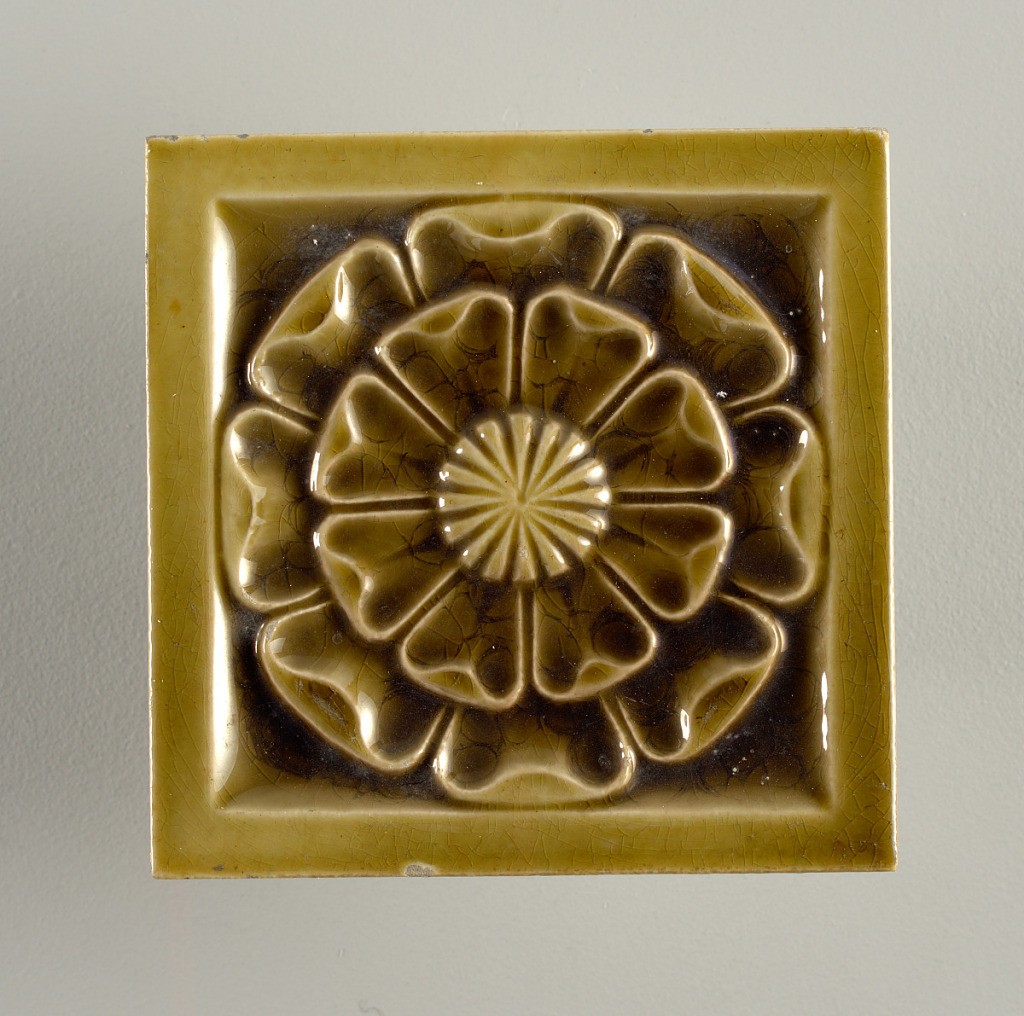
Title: Tile
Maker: J. & J. G. Low Art Tile Works, 1877 – 1883
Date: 19th century
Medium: Glazed stoneware
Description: Square molded tile made of white clay, impressed and inscription: "J. & J.G. Low, Patent Art Tile Works, Chelsea Mass. U.S.A., copyright 1881 by J. & J.G. Low". Tile face is decorated with a stylized flower having two rows of concentric pedals, center rosette, framed in plain border; glazed dark teal blue.